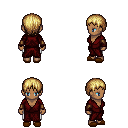
a pixel art fantasy rpg character, female body template, human, dark skin, red robe, white pants, blonde plain hairstyle, leather bracers, brown slippers, four views (front, back, left, right), 2x2 character sprite sheet, small pixel art, hard edges, no anti-aliasing